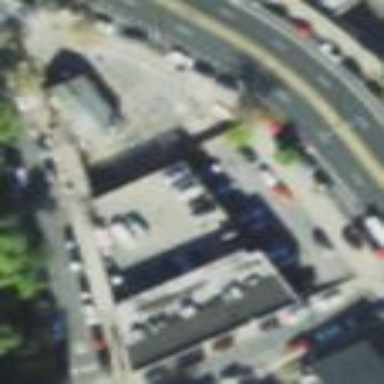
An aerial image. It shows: Sidewalk.